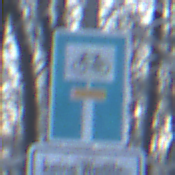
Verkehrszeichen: SackgasseRadverkehrDurchlaessig
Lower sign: HinweisGeaenderteVorfahrtVerkehrsfuehrungVerkehrsregelung3
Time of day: MorningAfternoon
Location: Outdoor (Nature)
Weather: Clear
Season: Winter
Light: Natural